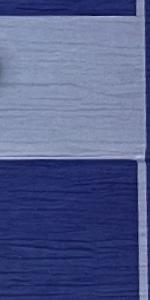
Label: Empty